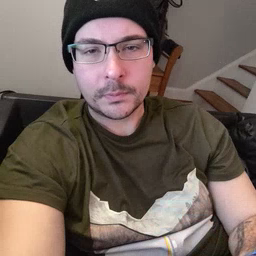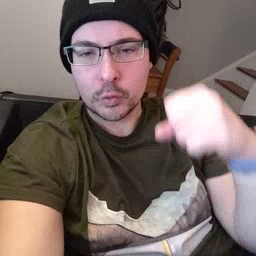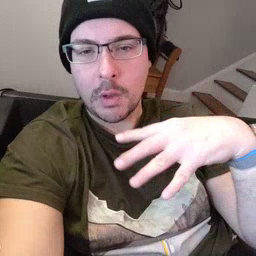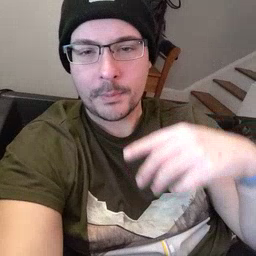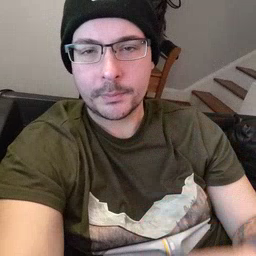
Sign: drop